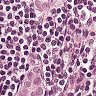
Metastatic tissue present: yes